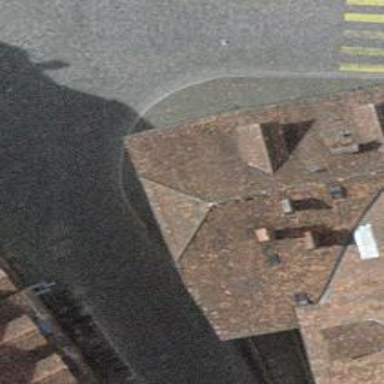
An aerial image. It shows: Sidewalk with covered arcade.